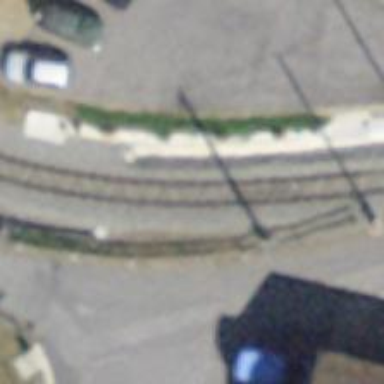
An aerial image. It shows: Narrow-gauge railway with 1 track. The tracks are electrified with contact line.